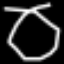
Label: octagon